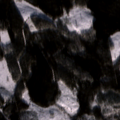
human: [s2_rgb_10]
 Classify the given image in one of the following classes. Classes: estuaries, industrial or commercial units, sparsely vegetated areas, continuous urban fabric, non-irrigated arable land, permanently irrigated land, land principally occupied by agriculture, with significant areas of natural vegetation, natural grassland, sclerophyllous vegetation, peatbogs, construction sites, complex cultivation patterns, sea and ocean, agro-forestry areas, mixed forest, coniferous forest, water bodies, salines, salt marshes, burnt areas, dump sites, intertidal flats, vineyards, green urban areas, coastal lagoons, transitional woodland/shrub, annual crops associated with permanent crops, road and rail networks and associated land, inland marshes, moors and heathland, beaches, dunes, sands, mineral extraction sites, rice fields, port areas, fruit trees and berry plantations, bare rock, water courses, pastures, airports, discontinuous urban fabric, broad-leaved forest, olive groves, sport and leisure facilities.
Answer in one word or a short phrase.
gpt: coniferous forest, mixed forest, transitional woodland/shrub